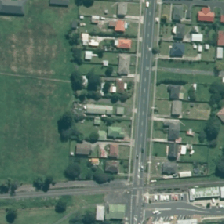
Land cover: urban_parkland